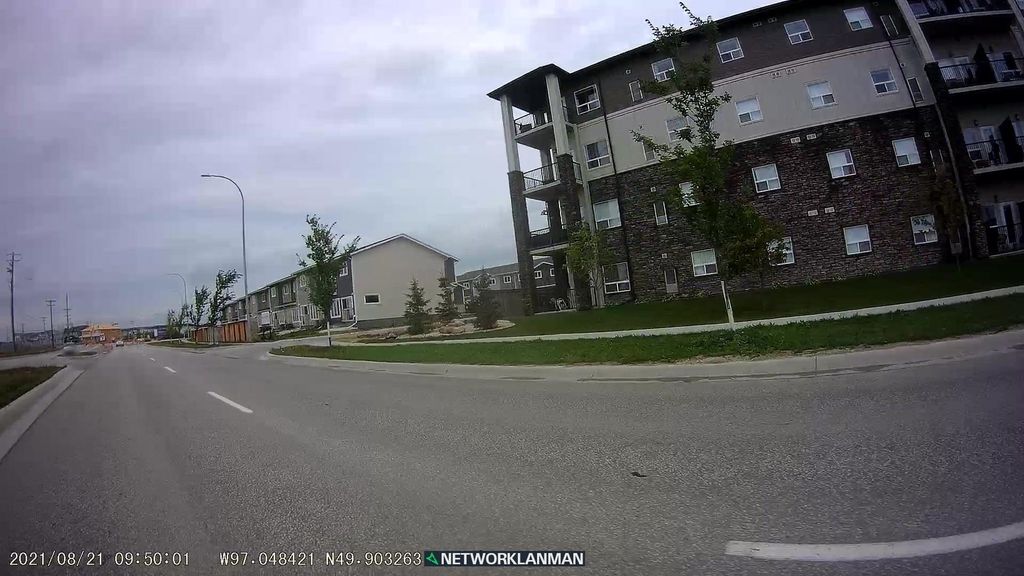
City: winnipeg